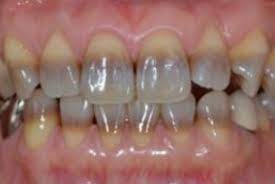
Condition: Tooth Discoloration